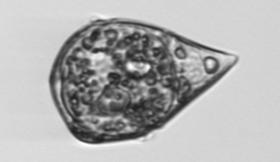
Label: Gyrodinium